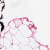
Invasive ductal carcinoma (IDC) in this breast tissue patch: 0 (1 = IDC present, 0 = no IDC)